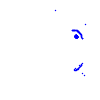
Particle: kaon